Question: I have this SQL-query:
'''
SELECT DISTINCT c.id, c.name
FROM cars c LEFT JOIN
_rel_cars_categories rcc ON c.id=rcc.car_id
WHERE (rcc.category_id=33 AND rcc.category_id=51)
AND c.status >=10
'''
The tables:

Unfortunally, it returns 0 results. When I replace AND whith OR, it works fine, but I want to get all that ar in both of these categories. It also can be 3, 4, 5... categories. How can I get the right result?
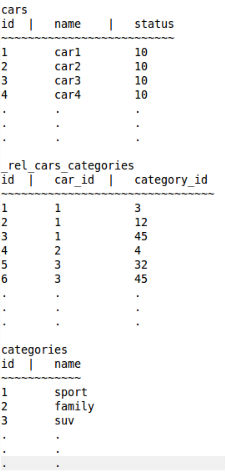
Answer: To select cars which have both 33 and 51 as category_id, try this:
'''
SELECT c.id, c.name
FROM cars c JOIN
_rel_cars_categories rcc ON c.id=rcc.car_id
WHERE rcc.category_id IN (33,51) AND c.status >=10
GROUP BY c.name
HAVING count( distinct rcc.category_id ) = 2
'''